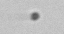
Label: nanoplankton_mix